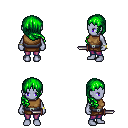
a pixel art fantasy rpg character, female body template, dark elf, purple skin, leather chest armor, magenta pants, green right-swept hairstyle, bracelets, dagger, four views (front, back, left, right), 2x2 character sprite sheet, small pixel art, hard edges, no anti-aliasing